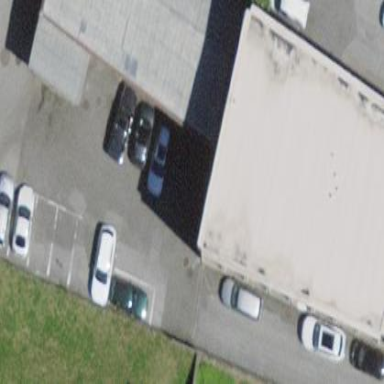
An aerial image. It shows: Industrial building.